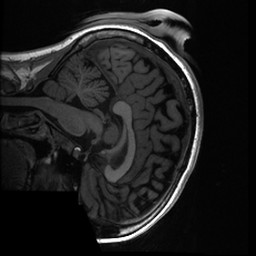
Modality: T1w
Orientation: sagittal
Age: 23
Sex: female